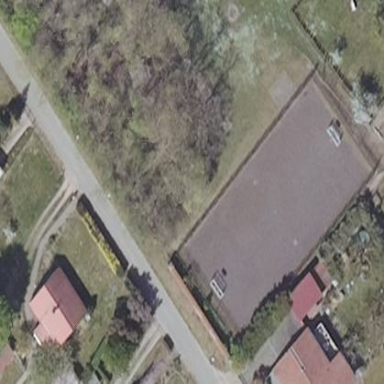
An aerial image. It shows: Asphalt soccer pitch for leisure land.